Question: I'm working on a CustomSlider Class.
In my project I have three sliders which all have the class CustomSlider.
I want these three sliders to have different knobs. See Picture.
Since the sliders already have tags I decided to use them for this purpose.
Unfortunately I don't see how to get tag value of the NSSliderCell.
I tried this:
'''
int myTag = [self tag];
'''
and this:
'''
NSButton *button = [super self];
int myTag = [button tag];
'''
Both without success, any idea?
Is there another way to let the class know which object is sending the message?
## Greetings, Ronald

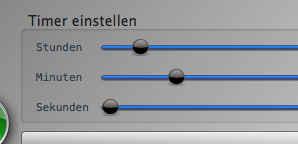
Answer: The tag is a 'long'. NSSliderCells inherit their tag from NSActionCell, so have a tag separate from the NSSlider which uses the NSSliderCell, which inherits its tag from NSControl. In a custom NSSliderCell class, '[self tag]' does return the tag set for the sliderCell in the XIB.
Here is the header for a custom slider cell class:
'''
#import <AppKit/AppKit.h>
@interface EWSliderCell : NSSliderCell
@end
'''
and here is the whole of the class itself:
'''
#import "EWSliderCell.h"
@implementation EWSliderCell
-(NSRect)rectOfTickMarkAtIndex:(NSInteger)index {
static BOOL reportedTag;
if (!reportedTag) {
long myTag = [self tag];
NSLog(@"myTag=%ld", myTag);
reportedTag = TRUE;
}
return CGRectMake(0.0, 0.0, 0.0, 0.0); // remove the tick marks from the slider
}
@end
'''
and this does execute and report the correct tag.
I'm not able to replicate the error message you report. However, if I (erroneously) write 'myTag = [EWSliderCell tag];' then I see the message "No known class method for selector 'tag'. 'tag' is not a class method, it's an instance method. (Is that the right word?) Can you post the code which produced the error message?